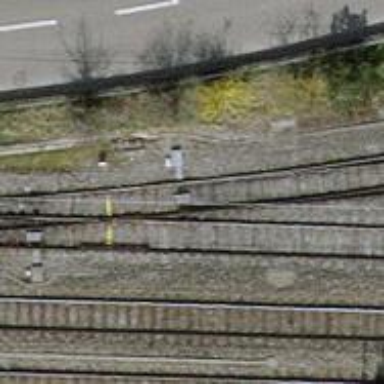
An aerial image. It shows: Railway switch.